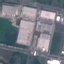
Land use / land cover class: Industrial